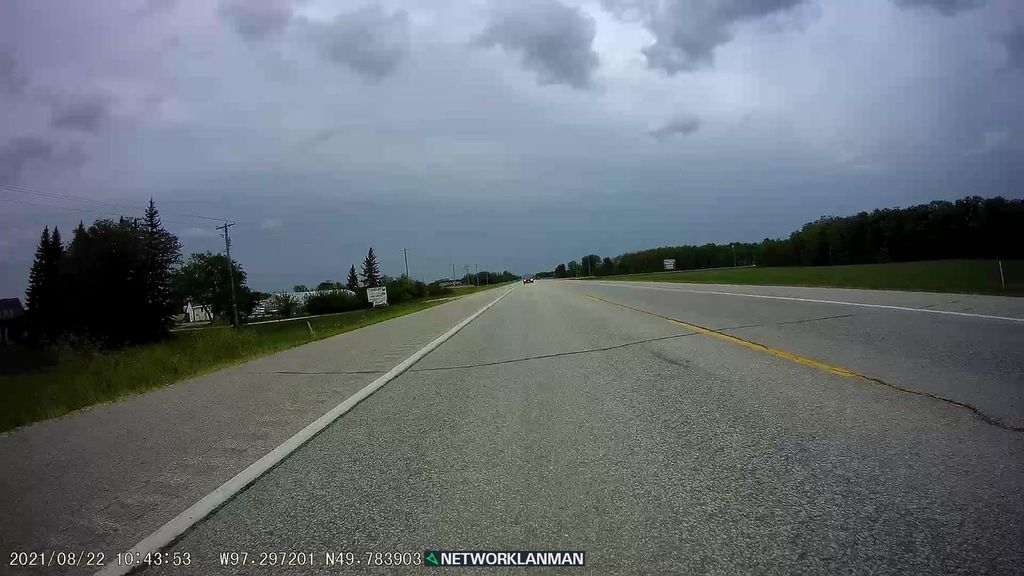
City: winnipeg